Question: I want to be able to resize animatedly the button from both sides for now I was able to do it from one side right to left.
Code ->
'''
double Height = Button1.Height;
bool x = await Button1.LayoutTo(new Rectangle(new Point(Button1.X, Button1.Y), new Size(150, Height)), 1200,Easing.Linear);
'''
Button ->
'''
<StackLayout VerticalOptions="Center">
<Grid >
<Grid.RowDefinitions>
<RowDefinition Height="*"/>
</Grid.RowDefinitions>
<Button x:Name="Button1" Grid.Row="0" Clicked="Button1_Clicked" BorderRadius="20" HorizontalOptions="CenterAndExpand" WidthRequest="1500" />
<!--<ActivityIndicator Grid.Row="1" IsRunning="true" ></ActivityIndicator>-->
</Grid>
</StackLayout>
'''
(Before animation) ->

(After animation) ->
<URL>
(I want) ->
<URL>
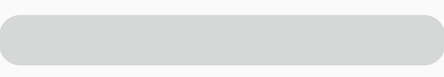
Answer: If Resize is all you intend to do, use 'ScaleXTo' with 'AnchorX' set to 0.5(default).
Set AnchorX in XAMl:
'''
<Button
x:Name="Button1"
Grid.Row="0"
Clicked="Button1_Clicked"
BorderRadius="20"
AnchorX="0.5"
HorizontalOptions="CenterAndExpand"
WidthRequest="1500" />
'''
Use <URL> in cs
'''
void Button1_Clicked(System.Object sender, System.EventArgs e)
{
if (Button1.ScaleX < 1)
{
Button1.ScaleXTo(1);
}
else
{
Button1.ScaleXTo(0.5);
}
}
'''
Give it a whirl and comment if further info is needed. Hope it helps.